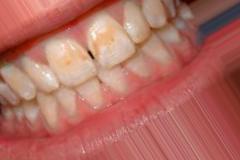
Condition: Tooth Discoloration